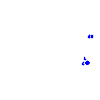
Particle: electron